Question: I used Horizontal scroll view in which I add 'Child View'. But on HZ scroll view I want to arrange child some think like, whole screen will show 3.5 child at a time or 4.5 , 5.5 depends on screen size. The half of child indicate there is more child on Scroller.
For that I used different dimensions for child view depends on density. But still their is some device which show whole child at the end of screen.
So how I can mange this on scroll view. Please guide me in right direction.

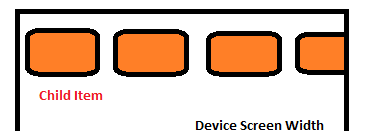
Answer: > For that I used different dimensions for child view depends on
density. But still their is some device which show whole child at the
end of screen.
That will not work well in a lot of devices.
Assuming that those orange child views are all of the same width(although not that important) and you want to show half of one only when the 'HorizontallScrollView' is first laid out, you could simply post a 'Runnable'(in the 'onCreate' method) on a view to set their widths to a proper dimension so you make the proper appearance:
'''
public void onCreate(Bundle saved) {
// ... work
horizontalScrollView.post(new Runnable() {
@Override
public void run() {
DisplayMetrics dm = getResources().getDisplayMetrics();
int screenWidth = dm.widthPixels;
// based on this width, the space between the children and their
// widths calculate new widths so you get a half clipped
// children on the right side.
}
});
}
'''
But, I would avoid this and simply set a much more powerful indicator on the 'HorizontalScrollView'(overriding its 'dispatchDraw' method and drawing something there(maybe also hiding it a bit later with a 'Runnable')) if you really want to make sure that the user sees the extra content.